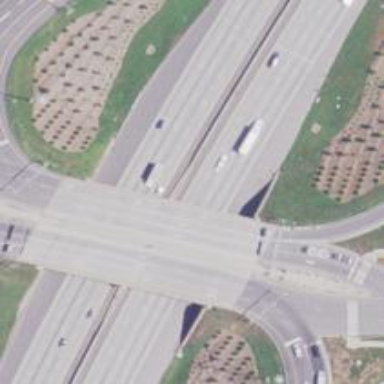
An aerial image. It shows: Secondary road crossing bridge.